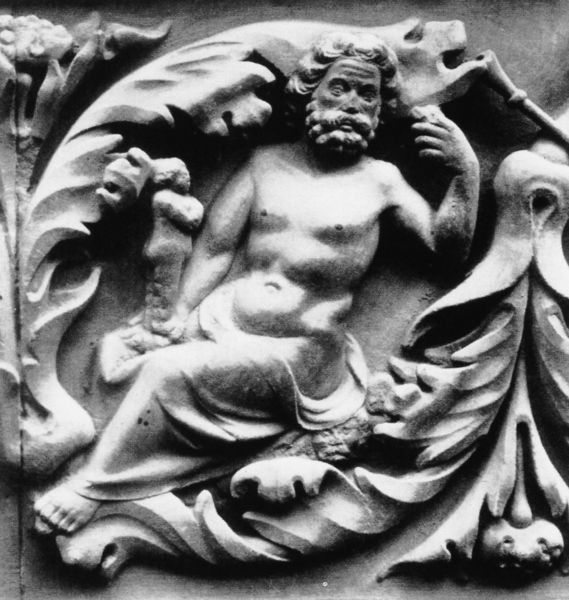
Titel: Saturn (S. Maria del Fiore (Dom), Türsturz der Porta della Mandorla)
Institution: Florenz, S. Maria del Fiore
Schlagwörter: akt, baum, blätter, gott, hand, kopf, mann, nackt, weiß, blume, brust, frau, marmor, mund, nase, stirn, blüte, ornament, bart, gesichter, arme, augen, falten, stein, hände, kirche, figur, haare, blatt, pflanzen, kinn, locken, früchte, ranken, skulptur, statue, beine, relief, detail, stuck, nabel, bauch, halbnackt, zehen, oberkörper, antike, kranz, kunst, flora, mythos, sage, griechenland, fauna, granatapfel, tunika, keule, mandorla, speckstein, liegefigur, poseidon, geischter, verstecktes gesicht